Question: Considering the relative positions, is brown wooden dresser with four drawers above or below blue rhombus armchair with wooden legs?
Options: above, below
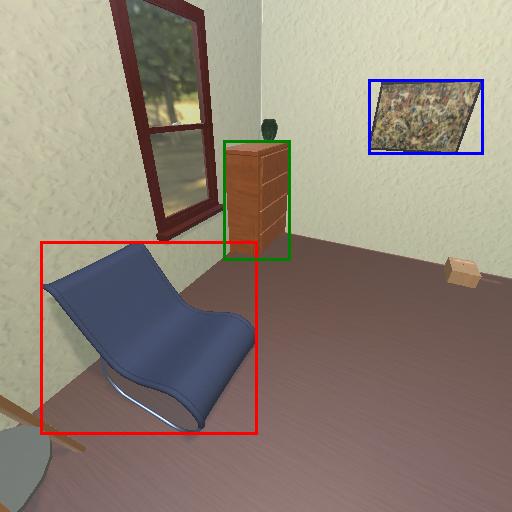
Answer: above